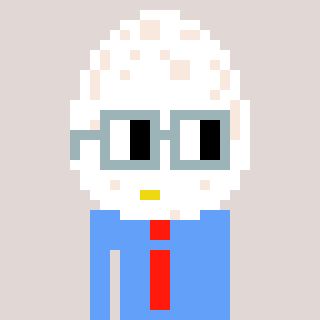
a pixel art character with square dark gray glasses, a egg-shaped head and a blue-colored body on a warm background